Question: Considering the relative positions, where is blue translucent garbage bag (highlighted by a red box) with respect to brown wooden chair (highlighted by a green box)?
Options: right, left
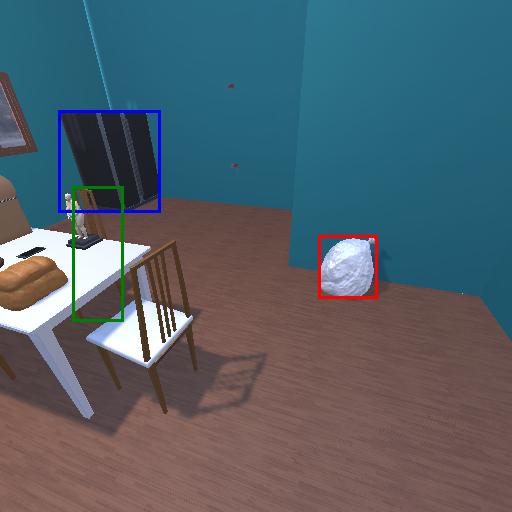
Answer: right